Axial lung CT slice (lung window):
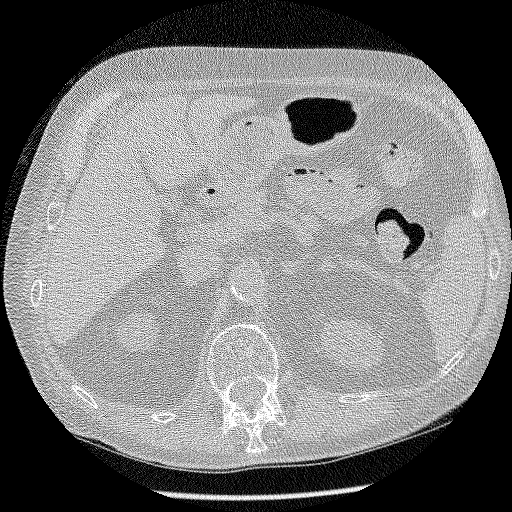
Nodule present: no